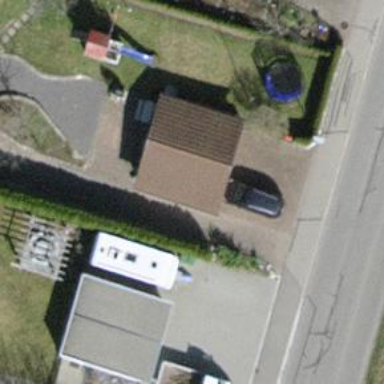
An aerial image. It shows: Garage building.